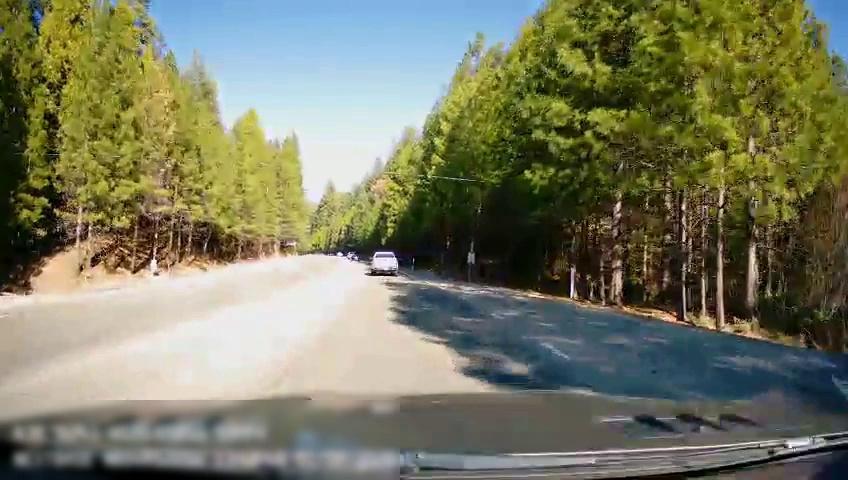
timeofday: Day
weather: Sunny
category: Drivable Space
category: Vehicles | Truck
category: Lanes | Alternate Lane
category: Traffic | Signs